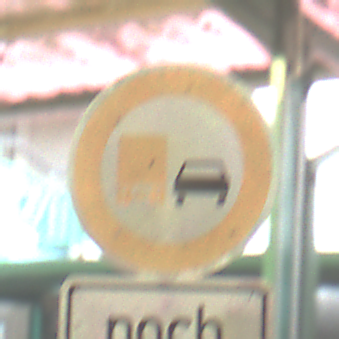
Verkehrszeichen: UeberholverbotKraftfahrzeuge
Zusatzzeichen unten: LaengeEinerStrecke4
Umgebung: Roofed, Special
Tageszeit: MorningAfternoon
Wetter: NotSpecified
Licht: Artificial
Jahreszeit: NotSpecified
Kontrast: MediumContrast